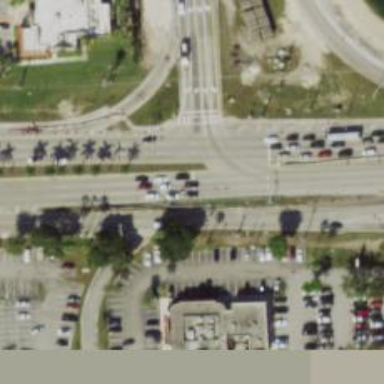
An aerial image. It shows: Crossing with marked lines on the road.